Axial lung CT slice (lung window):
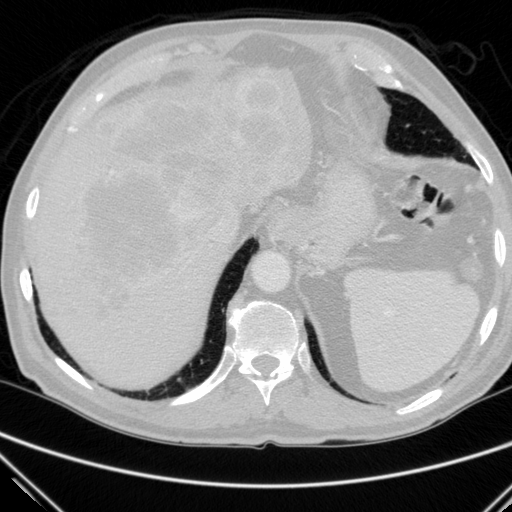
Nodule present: no